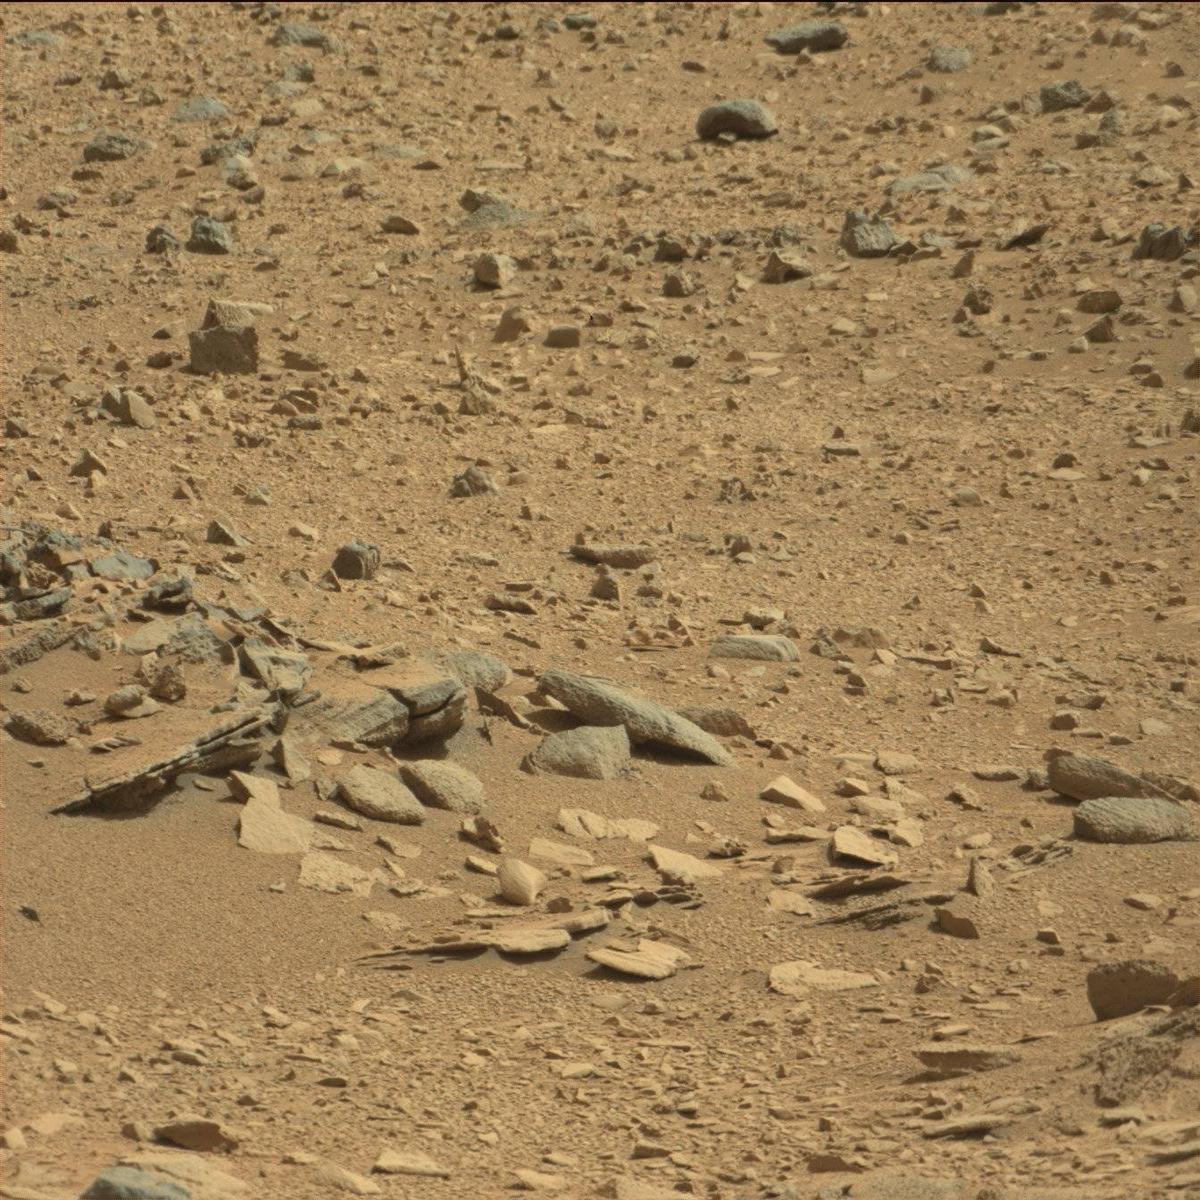
Terrain classes present: Bedrock, Rock, Sand / Soil